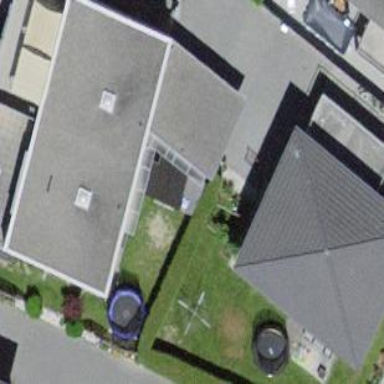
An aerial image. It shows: Garage with flat roof.